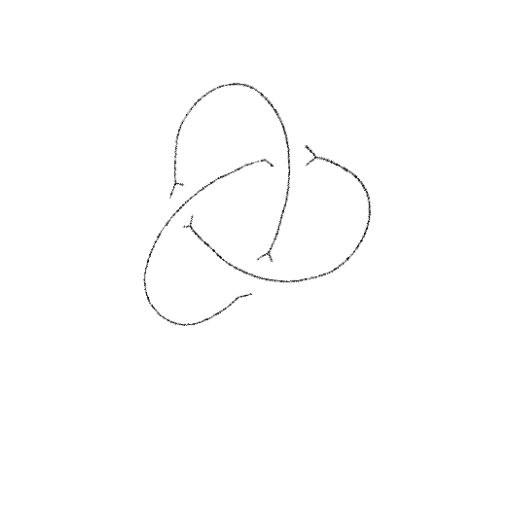
Crossing number: 3